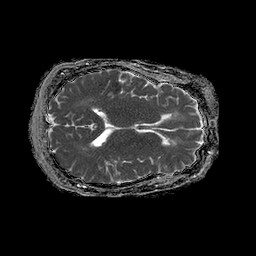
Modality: ADC
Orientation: axial
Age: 34
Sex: female
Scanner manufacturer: philips
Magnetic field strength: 1.5 T
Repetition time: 4.6 s
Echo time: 0.09059 s